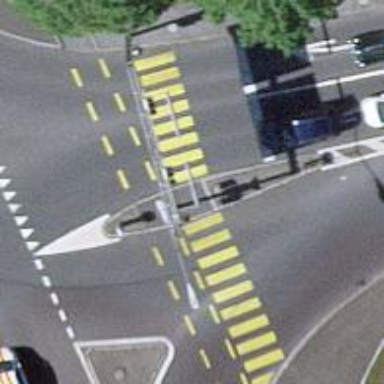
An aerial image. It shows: Uncontrolled crossing with central island on the road.